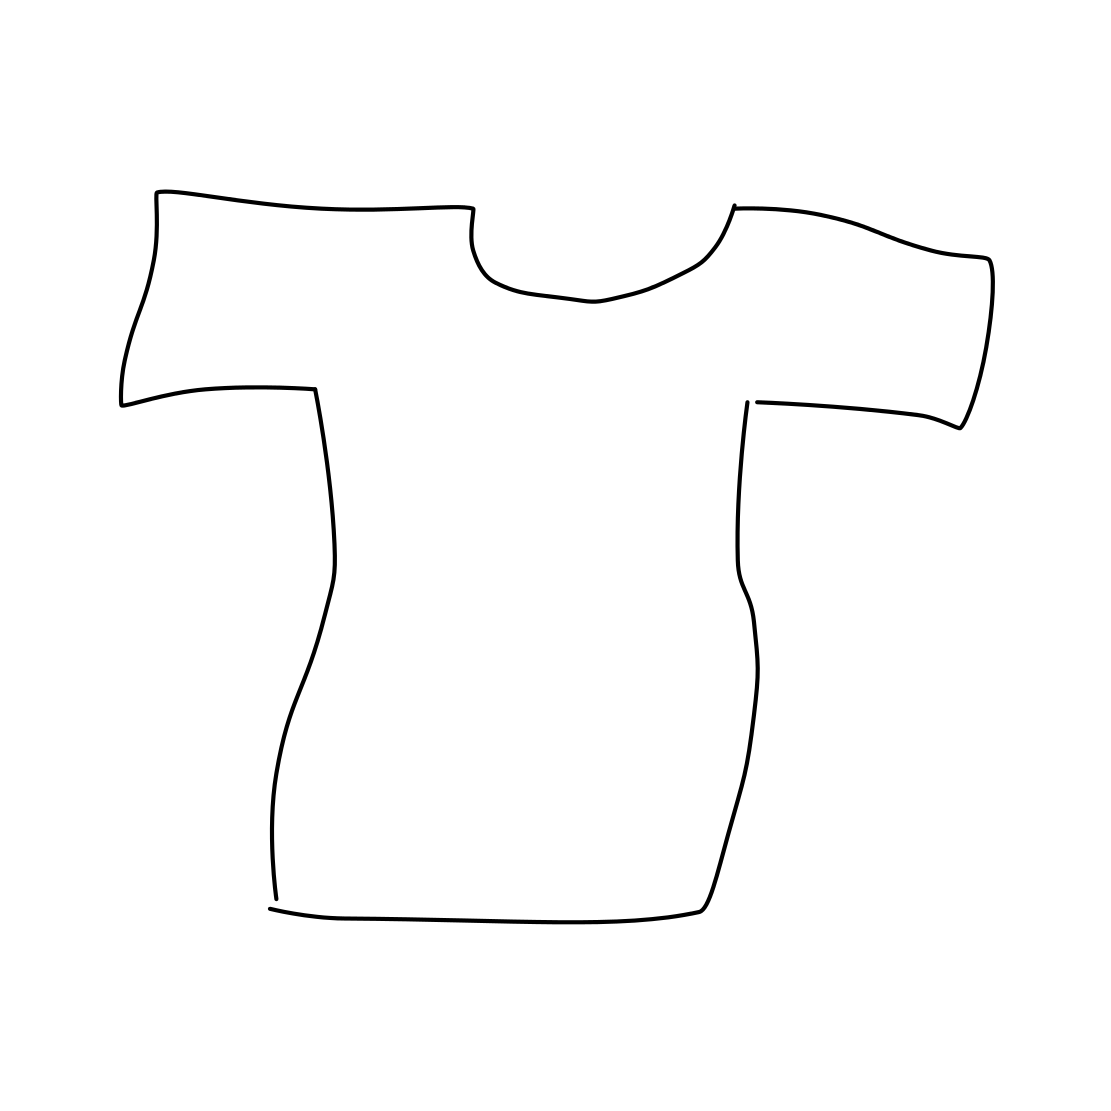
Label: t-shirt